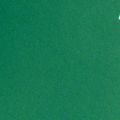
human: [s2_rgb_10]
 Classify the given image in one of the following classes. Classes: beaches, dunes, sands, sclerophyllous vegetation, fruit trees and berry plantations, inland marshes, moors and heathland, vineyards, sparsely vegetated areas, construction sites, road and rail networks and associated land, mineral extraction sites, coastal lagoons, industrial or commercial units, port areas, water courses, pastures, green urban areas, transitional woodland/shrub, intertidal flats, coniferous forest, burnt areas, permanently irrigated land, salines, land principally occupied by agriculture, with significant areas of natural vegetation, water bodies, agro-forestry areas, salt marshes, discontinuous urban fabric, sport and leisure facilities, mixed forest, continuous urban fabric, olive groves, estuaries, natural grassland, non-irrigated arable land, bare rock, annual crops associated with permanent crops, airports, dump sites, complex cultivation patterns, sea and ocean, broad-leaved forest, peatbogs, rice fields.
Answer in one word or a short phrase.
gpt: sea and ocean